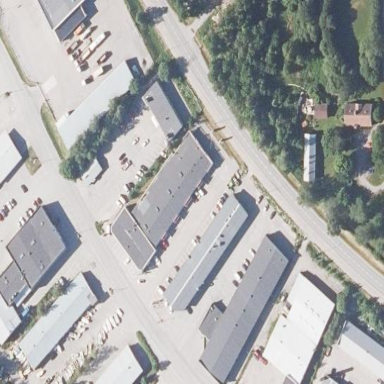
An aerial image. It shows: Parking area.